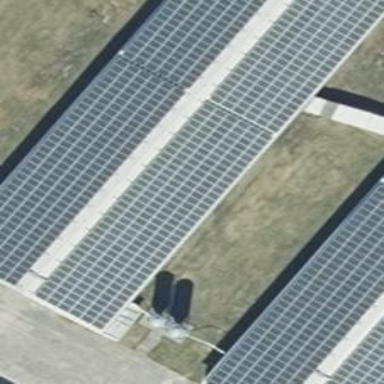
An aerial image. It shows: Solar photovoltaic panel generator producing electricity as small installation.